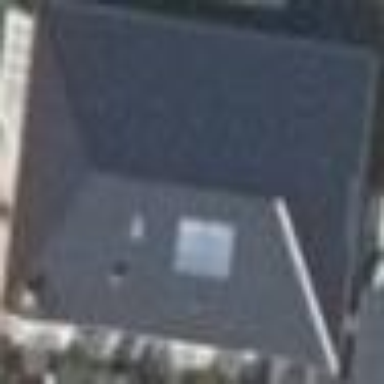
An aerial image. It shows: Detached building with hipped roof.